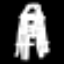
Label: The Eiffel Tower